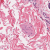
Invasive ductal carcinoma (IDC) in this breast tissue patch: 0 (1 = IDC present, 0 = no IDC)